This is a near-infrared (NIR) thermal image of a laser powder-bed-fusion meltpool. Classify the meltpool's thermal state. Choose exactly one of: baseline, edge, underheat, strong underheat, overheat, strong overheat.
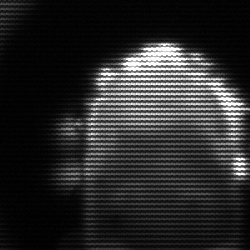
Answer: baseline